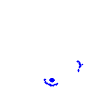
Particle: pion